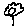
Label: flower